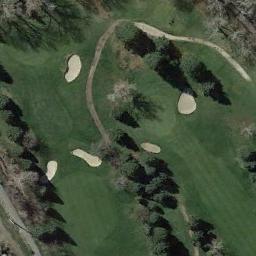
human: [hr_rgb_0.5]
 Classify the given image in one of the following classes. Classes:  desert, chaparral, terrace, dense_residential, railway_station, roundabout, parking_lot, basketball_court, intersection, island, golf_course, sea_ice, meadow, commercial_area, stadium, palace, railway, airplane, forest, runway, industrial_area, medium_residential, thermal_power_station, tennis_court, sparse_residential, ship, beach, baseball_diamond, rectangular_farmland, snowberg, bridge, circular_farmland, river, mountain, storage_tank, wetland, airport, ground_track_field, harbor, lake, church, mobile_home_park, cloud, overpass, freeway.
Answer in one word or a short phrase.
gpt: golf_course